Field crop: maize
Growth stage: 2
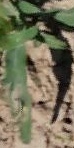
Species: maize